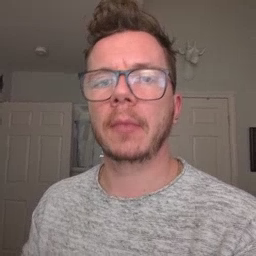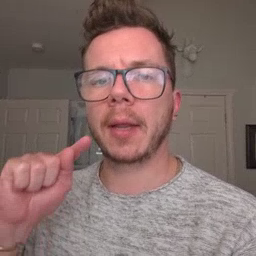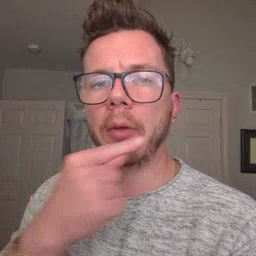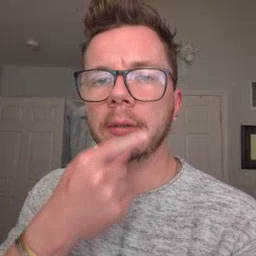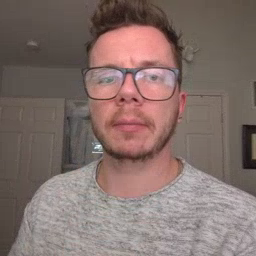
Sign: carrot